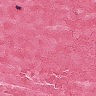
Metastatic tissue present: no